Field crop: tomato
Growth stage: 2
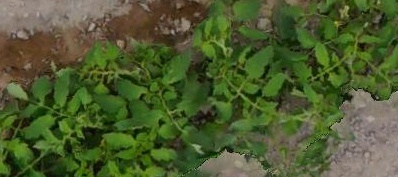
Species: tomato